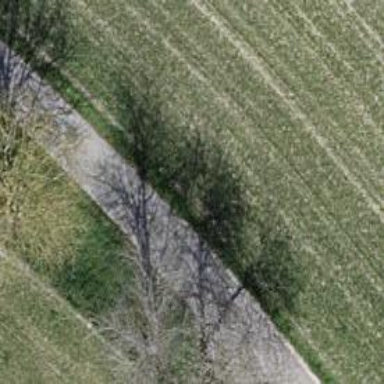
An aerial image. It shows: Unpaved track with grade1 track type.